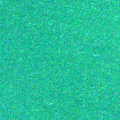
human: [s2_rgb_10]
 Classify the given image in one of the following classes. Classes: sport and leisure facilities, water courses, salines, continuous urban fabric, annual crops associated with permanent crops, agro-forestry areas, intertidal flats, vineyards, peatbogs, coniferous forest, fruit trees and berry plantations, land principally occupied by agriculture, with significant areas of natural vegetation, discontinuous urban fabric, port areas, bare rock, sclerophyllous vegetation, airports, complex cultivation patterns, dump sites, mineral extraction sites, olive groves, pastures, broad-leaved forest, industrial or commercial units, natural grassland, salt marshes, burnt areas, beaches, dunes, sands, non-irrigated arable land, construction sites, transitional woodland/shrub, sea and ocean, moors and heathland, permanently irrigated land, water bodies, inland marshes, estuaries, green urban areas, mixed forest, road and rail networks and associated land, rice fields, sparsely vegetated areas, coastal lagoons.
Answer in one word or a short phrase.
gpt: sea and ocean